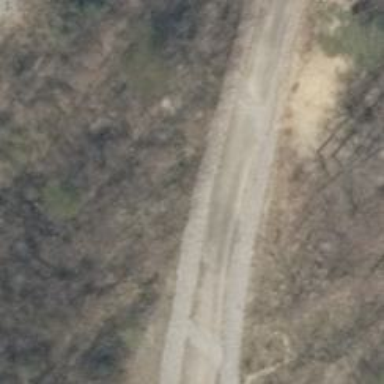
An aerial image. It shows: Track with grade 2 gravel surface.